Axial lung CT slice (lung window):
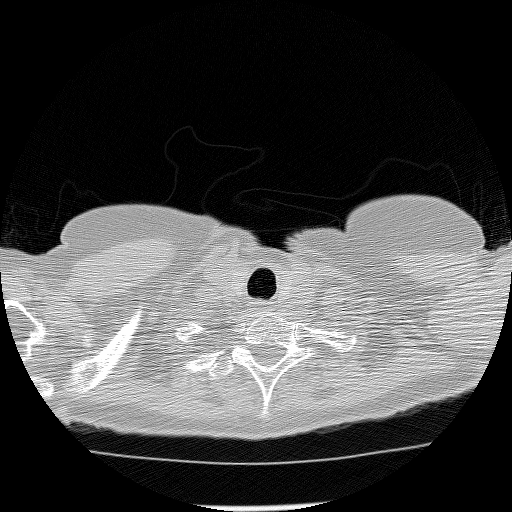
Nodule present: no